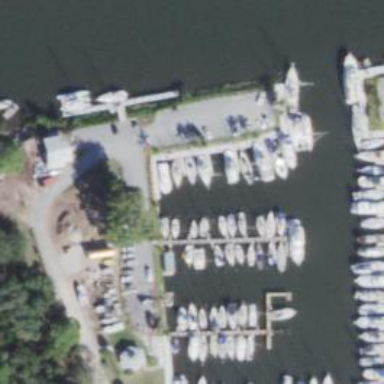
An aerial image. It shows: Marina on leisure land.